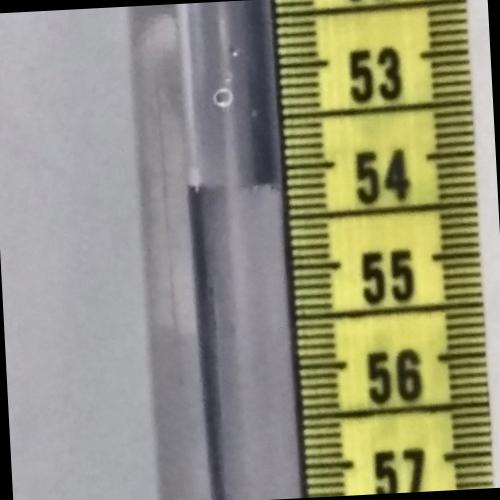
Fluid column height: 54.2 cm